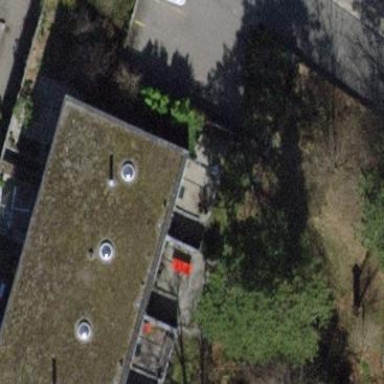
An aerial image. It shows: Building with flat roof.